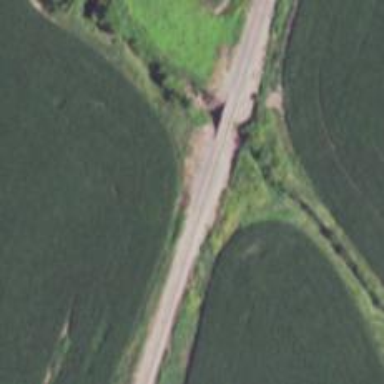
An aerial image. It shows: Railway bridge.